Interaction volume radius: 5 \u00c5
Interaction volume height: 15 \u00c5
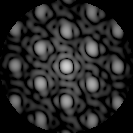
Disorder parameter: 0.2113